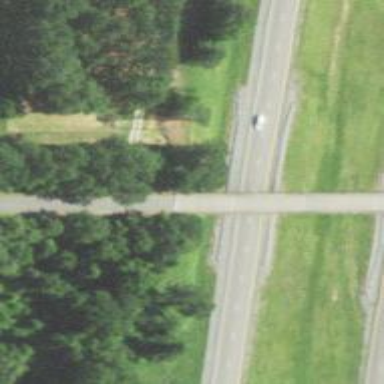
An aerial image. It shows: Viaduct bridge on tertiary road.